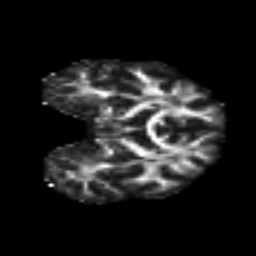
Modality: FA
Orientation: coronal
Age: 27
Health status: ill
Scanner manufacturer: philips
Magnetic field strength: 3 T
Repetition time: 9 s
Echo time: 0.127 s